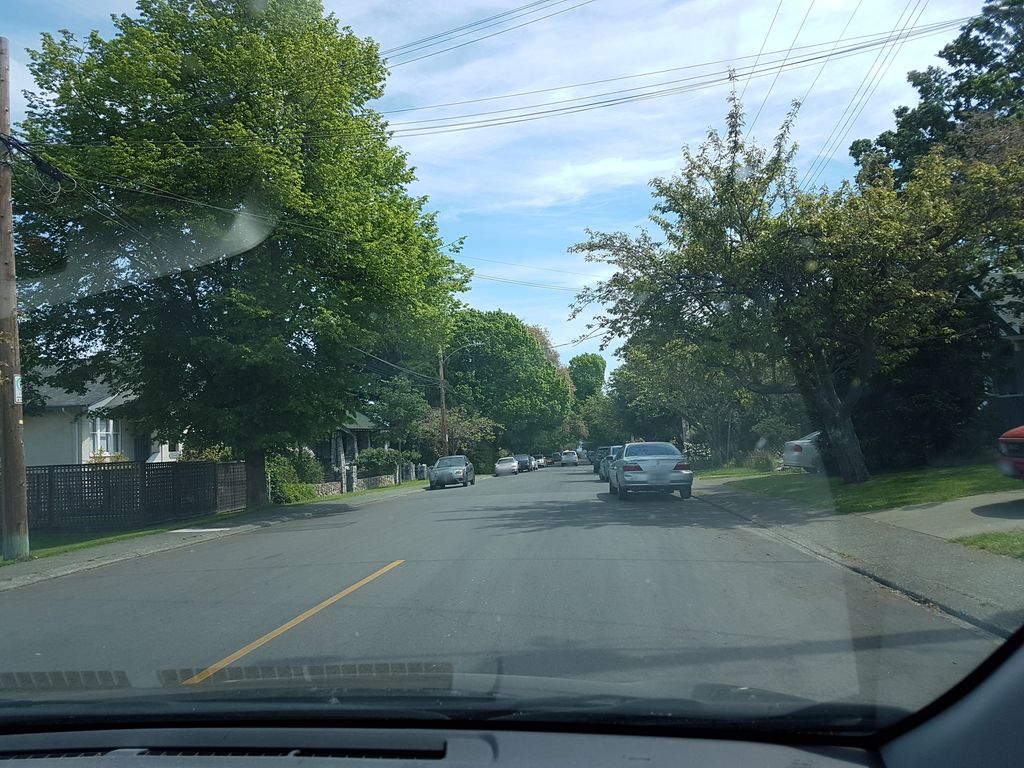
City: victoria